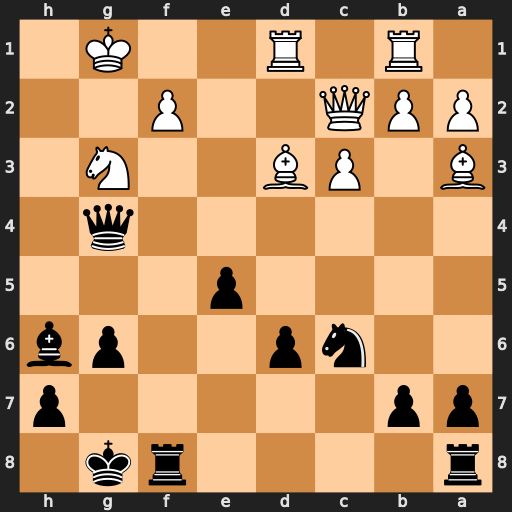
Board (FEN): r4rk1/pp5p/2np2pb/4p3/6q1/B1PB2N1/PPQ2P2/1R1R2K1
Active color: b
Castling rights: -
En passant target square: -
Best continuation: Be3 fxe3 Qxg3+ Kh1 Rf2 Qxf2 Qxf2